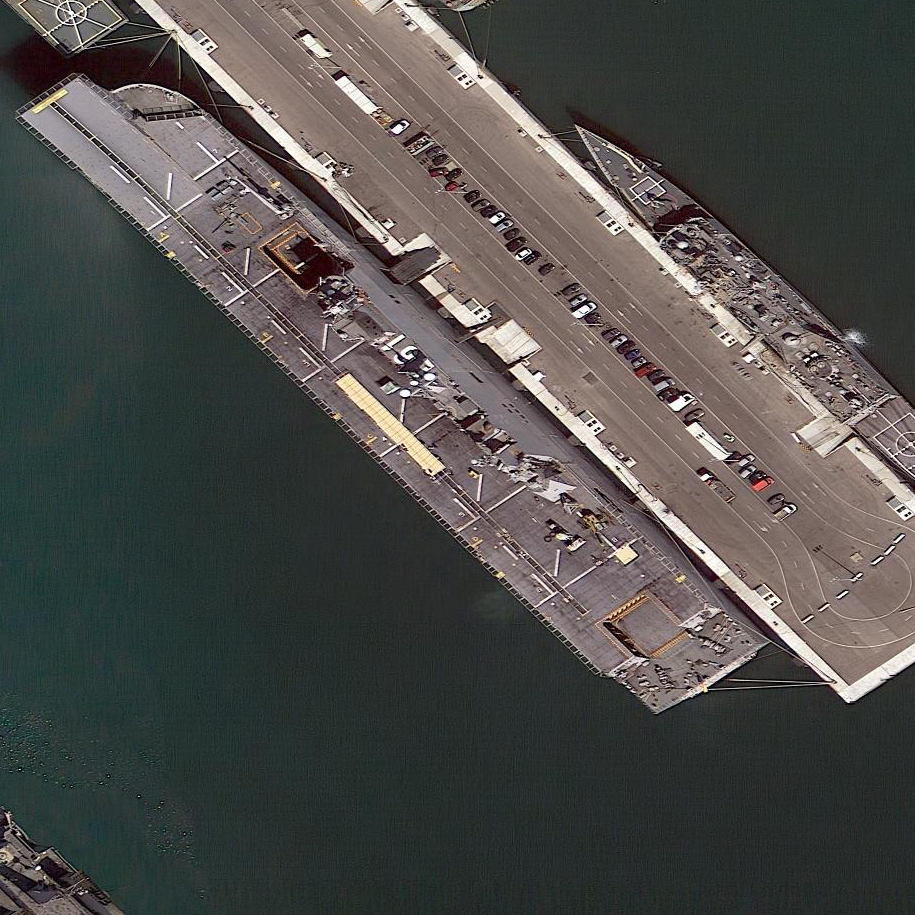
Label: Juan_Carlos_I_Strategic_Projection_Ship